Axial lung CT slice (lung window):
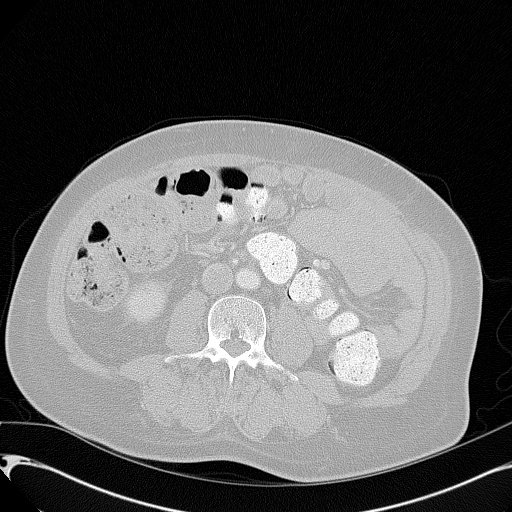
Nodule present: no